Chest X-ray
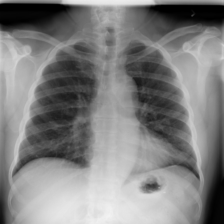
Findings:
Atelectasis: negative
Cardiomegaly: negative
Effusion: negative
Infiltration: negative
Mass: negative
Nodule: negative
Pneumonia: negative
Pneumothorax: negative
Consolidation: negative
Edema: negative
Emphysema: negative
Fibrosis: negative
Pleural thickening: negative
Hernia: negative